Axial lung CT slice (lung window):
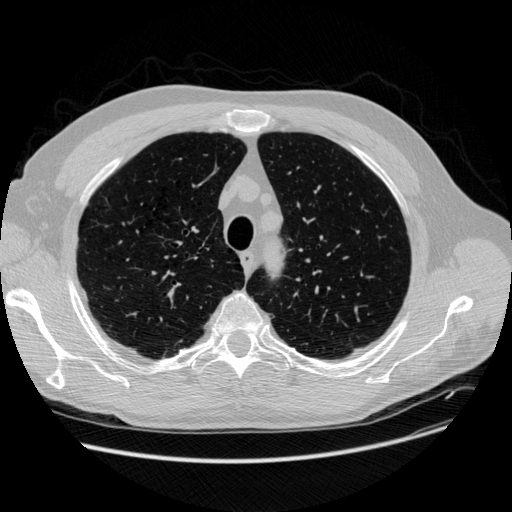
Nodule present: no